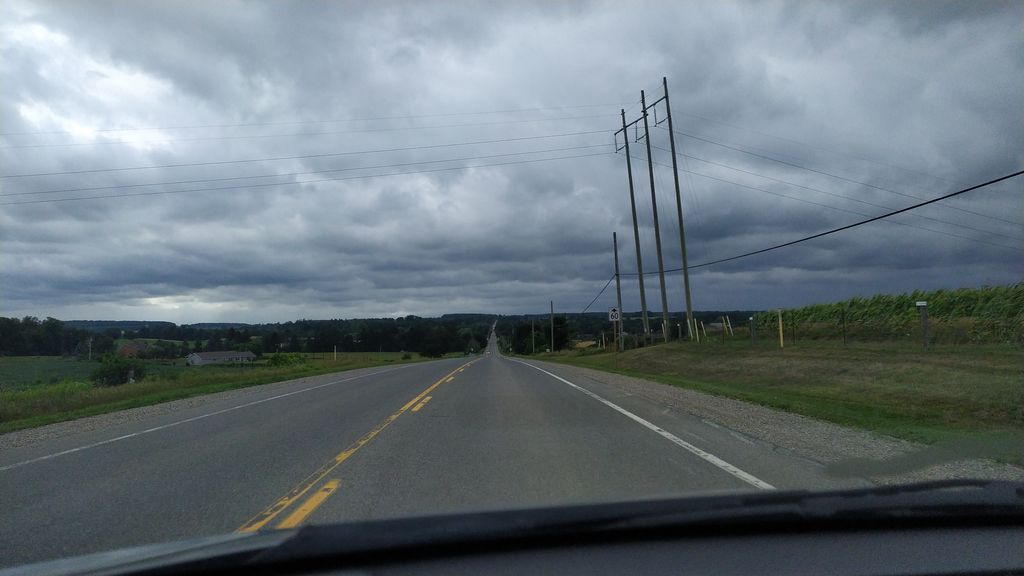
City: kitchener-waterloo